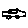
Label: car